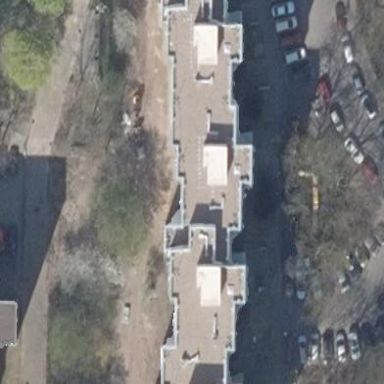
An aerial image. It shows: Building with apartments and flat roof.